Question: I have an initial file containing lines such as:
'''
34 964:<PHONE>:0.<PHONE>:0.015979
32,48 524:0.061167 833:<PHONE>:0.002549
34,52 534:0.07349 698:<PHONE>:0.004403
106 389:0.013396 417:0.016276 534:0.023859
'''
The first part of a line is the class number. A line can have several classes.
For each class, I create a new file.
For instance for class 34 the resulting file will be :
'''
+1 964:<PHONE>:0.<PHONE>:0.015979
-1 524:0.061167 833:<PHONE>:0.002549
+1 534:0.07349 698:<PHONE>:0.004403
-1 389:0.013396 417:0.016276 534:0.023859
'''
For class 106 the resulting file will be :
'''
-1 964:<PHONE>:0.<PHONE>:0.015979
-1 524:0.061167 833:<PHONE>:0.002549
-1 534:0.07349 698:<PHONE>:0.004403
+1 389:0.013396 417:0.016276 534:0.023859
'''
The problem is I have 13 files to write for 200 class.
I already ran a less optimized version of my code and it took several hours.
With my code below it takes 1 hour to generate the 2600 files.
Below is my implementation (works on LINQPAD with <URL>
'''
static void Main()
{
const string filePath = @"C:\data.txt";
const string generatedFilesFolderPath = @"C:";
const string fileName = "data";
using (new TimeIt("Whole process"))
{
var fileLines = File.ReadLines(filePath).Select(l => l.Split(new[] { ' ' }, 2)).ToList();
var classValues = GetClassValues();
foreach (var classValue in classValues)
{
var directoryPath = Path.Combine(generatedFilesFolderPath, classValue);
if (!Directory.Exists(directoryPath))
Directory.CreateDirectory(directoryPath);
var classFilePath = Path.Combine(directoryPath, fileName);
using (var file = new StreamWriter(classFilePath))
{
foreach (var line in fileLines)
{
var lineFirstPart = line.First();
string newFirstPart = "-1";
var hashset = new HashSet<string>(lineFirstPart.Split(','));
if (hashset.Contains(classValue))
{
newFirstPart = "+1";
}
file.WriteLine("{0} {1}", newFirstPart, line.Last());
}
}
}
}
Console.Read();
}
public static List<string> GetClassValues()
{
// In real life there is 200 class values.
return Enumerable.Range(0, 2).Select(c => c.ToString()).ToList();
}
public class TimeIt : IDisposable
{
private readonly string _name;
private readonly Stopwatch _watch;
public TimeIt(string name)
{
_name = name;
_watch = Stopwatch.StartNew();
}
public void Dispose()
{
_watch.Stop();
Console.WriteLine("{0} took {1}", _name, _watch.Elapsed);
}
}
'''
The output:
'''
Whole process took 00:00:00.<PHONE>
'''
EDIT: I also ran a profiler and it looks like the split method is the hottest spot.

EDIT 2: Simple example:
'''
2,1 1:0.8 2:0.2
3 1:0.4 3:0.6
12 1:0.02 4:0.88 5:0.1
'''
Expected output for class 2:
'''
+1 1:0.8 2:0.2
-1 1:0.4 3:0.6
-1 1:0.02 4:0.88 5:0.1
'''
Expected output for class 3:
'''
-1 1:0.8 2:0.2
+1 1:0.4 3:0.6
-1 1:0.02 4:0.88 5:0.1
'''
Expected output for class 4:
'''
-1 1:0.8 2:0.2
-1 1:0.4 3:0.6
-1 1:0.02 4:0.88 5:0.1
'''
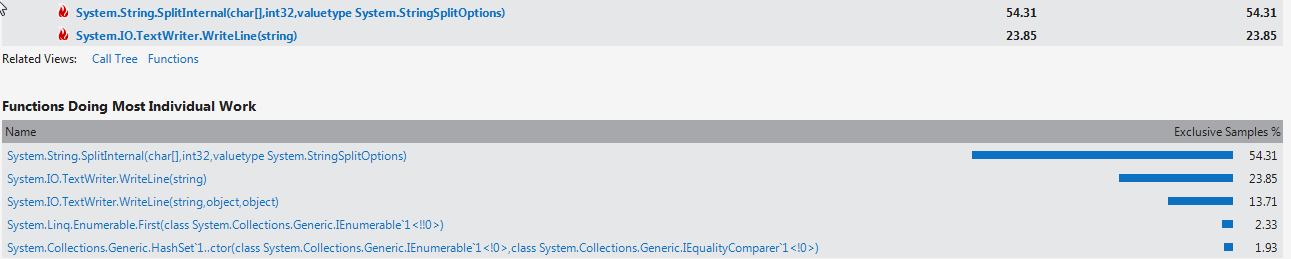
Answer: I have eliminated the hottest paths from your code by removing the split and using a bigger buffer on the <URL>.
Instead of Split I now call <URL> and then parse the first Chars to the first space and while I'm at it a match with classValue on a char by char basis is performed. The boolean 'found' indicates an exact match for anything before the , of the first space. The rest of the handling is the same.
'''
var fsw = new FileStream(classFilePath,
FileMode.Create,
FileAccess.Write,
FileShare.None,
64*1024*1024); // use a large buffer
using (var file = new StreamWriter(fsw)) // use the filestream
{
foreach(var line in fileLines) // for( int i = 0;i < fileLines.Length;i++)
{
char[] chars = line.ToCharArray();
int matched = 0;
int parsePos = -1;
bool takeClass = true;
bool found = false;
bool space = false;
// parse until space
while (parsePos<chars.Length && !space )
{
parsePos++;
space = chars[parsePos] == ' '; // end
// tokens
if (chars[parsePos] == ' ' ||
chars[parsePos] == ',')
{
if (takeClass
&& matched == classValue.Length)
{
found = true;
takeClass = false;
}
else
{
// reset matching
takeClass = true;
matched = 0;
}
}
else
{
if (takeClass
&& matched < classValue.Length
&& chars[parsePos] == classValue[matched])
{
matched++; // on the next iteration, match next
}
else
{
takeClass = false; // no match!
}
}
}
chars[parsePos - 1] = '1'; // replace 1 in front of space
var correction = 1;
if (parsePos > 1)
{
// is classValue before the comma (or before space)
if (found)
{
chars[parsePos - 2] = '+';
}
else
{
chars[parsePos - 2] = '-';
}
correction++;
}
else
{
// is classValue before the comma (or before space)
if (found)
{
// not enough space in the array, write a single char
file.Write('+');
}
else
{
file.Write('-');
}
}
file.WriteLine(chars, parsePos - correction, chars.Length - (parsePos - correction));
}
}
'''